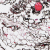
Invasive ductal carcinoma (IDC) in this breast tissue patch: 0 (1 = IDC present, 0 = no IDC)